Question: I've created a model of analysis types and then I created a table that groups several analyses into one group:
'''
class AnalysisType(models.Model):
a_name = models.CharField(max_length=16,primary_key=True)
a_measur = models.CharField(max_length=16)
a_ref_min = models.DecimalField(max_digits=5, decimal_places=2, null=True, blank=True)
a_ref_max = models.DecimalField(max_digits=5, decimal_places=2, null=True, blank=True)
# analysis_group = models.ForeignKey(AnalysysGroup, on_delete=models.CASCADE, default=1)
def __str__(self):
return f"{self.a_name} - {self.a_measur}"
class AnalysysGroup(models.Model):
group_name = models.CharField(max_length=32)
analysis = models.ManyToManyField(AnalysisType, blank=True)
def __str__(self):
return f"{self.group_name}"
'''
I want to have the option to multiply add values via the admin panel (I.E. I chose Analysis type then below appear fields to fill)
'''
class PatientGroupAnalysis(models.Model):
patient = models.ForeignKey(Patient, on_delete=models.CASCADE)
analysis_date = models.DateTimeField()
analysis_type = models.ForeignKey(AnalysysGroup, on_delete=models.CASCADE, default=1)
# amalysis_data = ???
def __str__(self):
return f"{self.patient}: {self.analysis_date} - {self.analysis_type} - {self.analysis_data}"
'''

I tried to use 'analysis_data = analysis.type.objects.all()' and etc. but that's the wrong way.
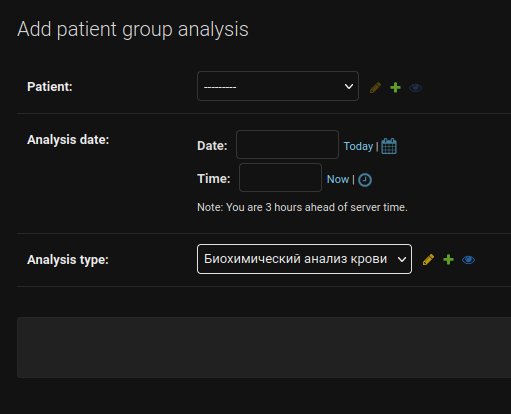
Answer: # Try this:
<URL>
'''
from django.contrib import admin
from .models import AnalysisType, PatientGroupAnalysis
# Register your models here.
class PatientGroupAnalysisInline(admin.StackedInline):
model = PatientGroupAnalysis
@admin.register(AnalysisType)
class AnalysisTypeAdmin(admin.ModelAdmin):
list_display = ["id", "a_name", "a_measur", "a_ref_min", "a_ref_max"]
search_fields = ("id", "a_name")
inlines = [PatientGroupAnalysisInline]
'''